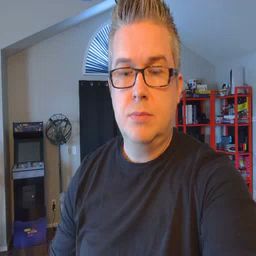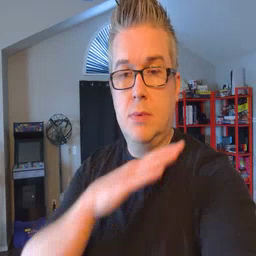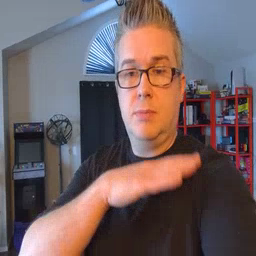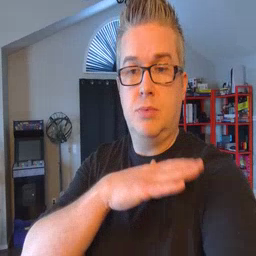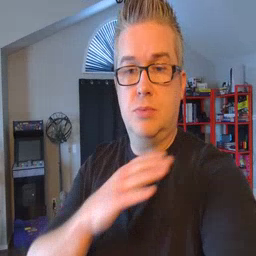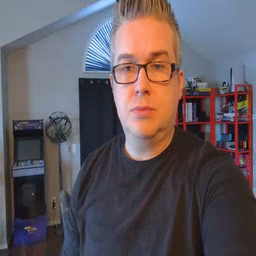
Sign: table